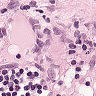
Metastatic tissue present: no